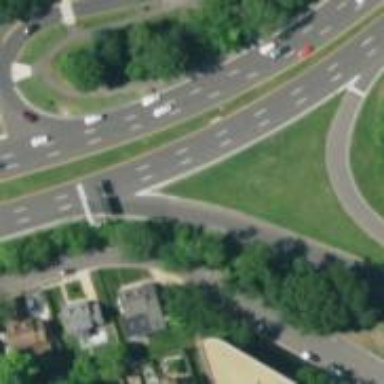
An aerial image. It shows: This image shows trunk highway that functions as expressway.